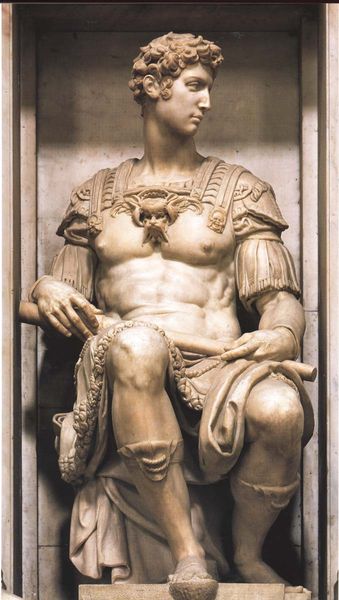
Titel: Grabmal des Giuliano de Medici in der Medici-Kapelle
Künstler: Michelangelo
Standort: Florenz, S. Lorenzo (EU - I - Toskana)
Schlagwörter: hand, mann, weiß, sitzen, brust, marmor, stein, haare, sitzend, locken, skulptur, statue, stab, kaiser, muskeln, büste, knie, nische, panzer, uniform, rüstung, rom, sandale, harnisch, feldherr, caesar